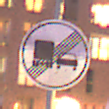
Verkehrszeichen: EndeUeberholverbotKraftfahrzeuge
Umgebung: Outdoor, Urban
Tageszeit: Night
Wetter: PartlyCloudy
Licht: Artificial
Jahreszeit: NotSpecified
Kontrast: HighContrast